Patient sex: F
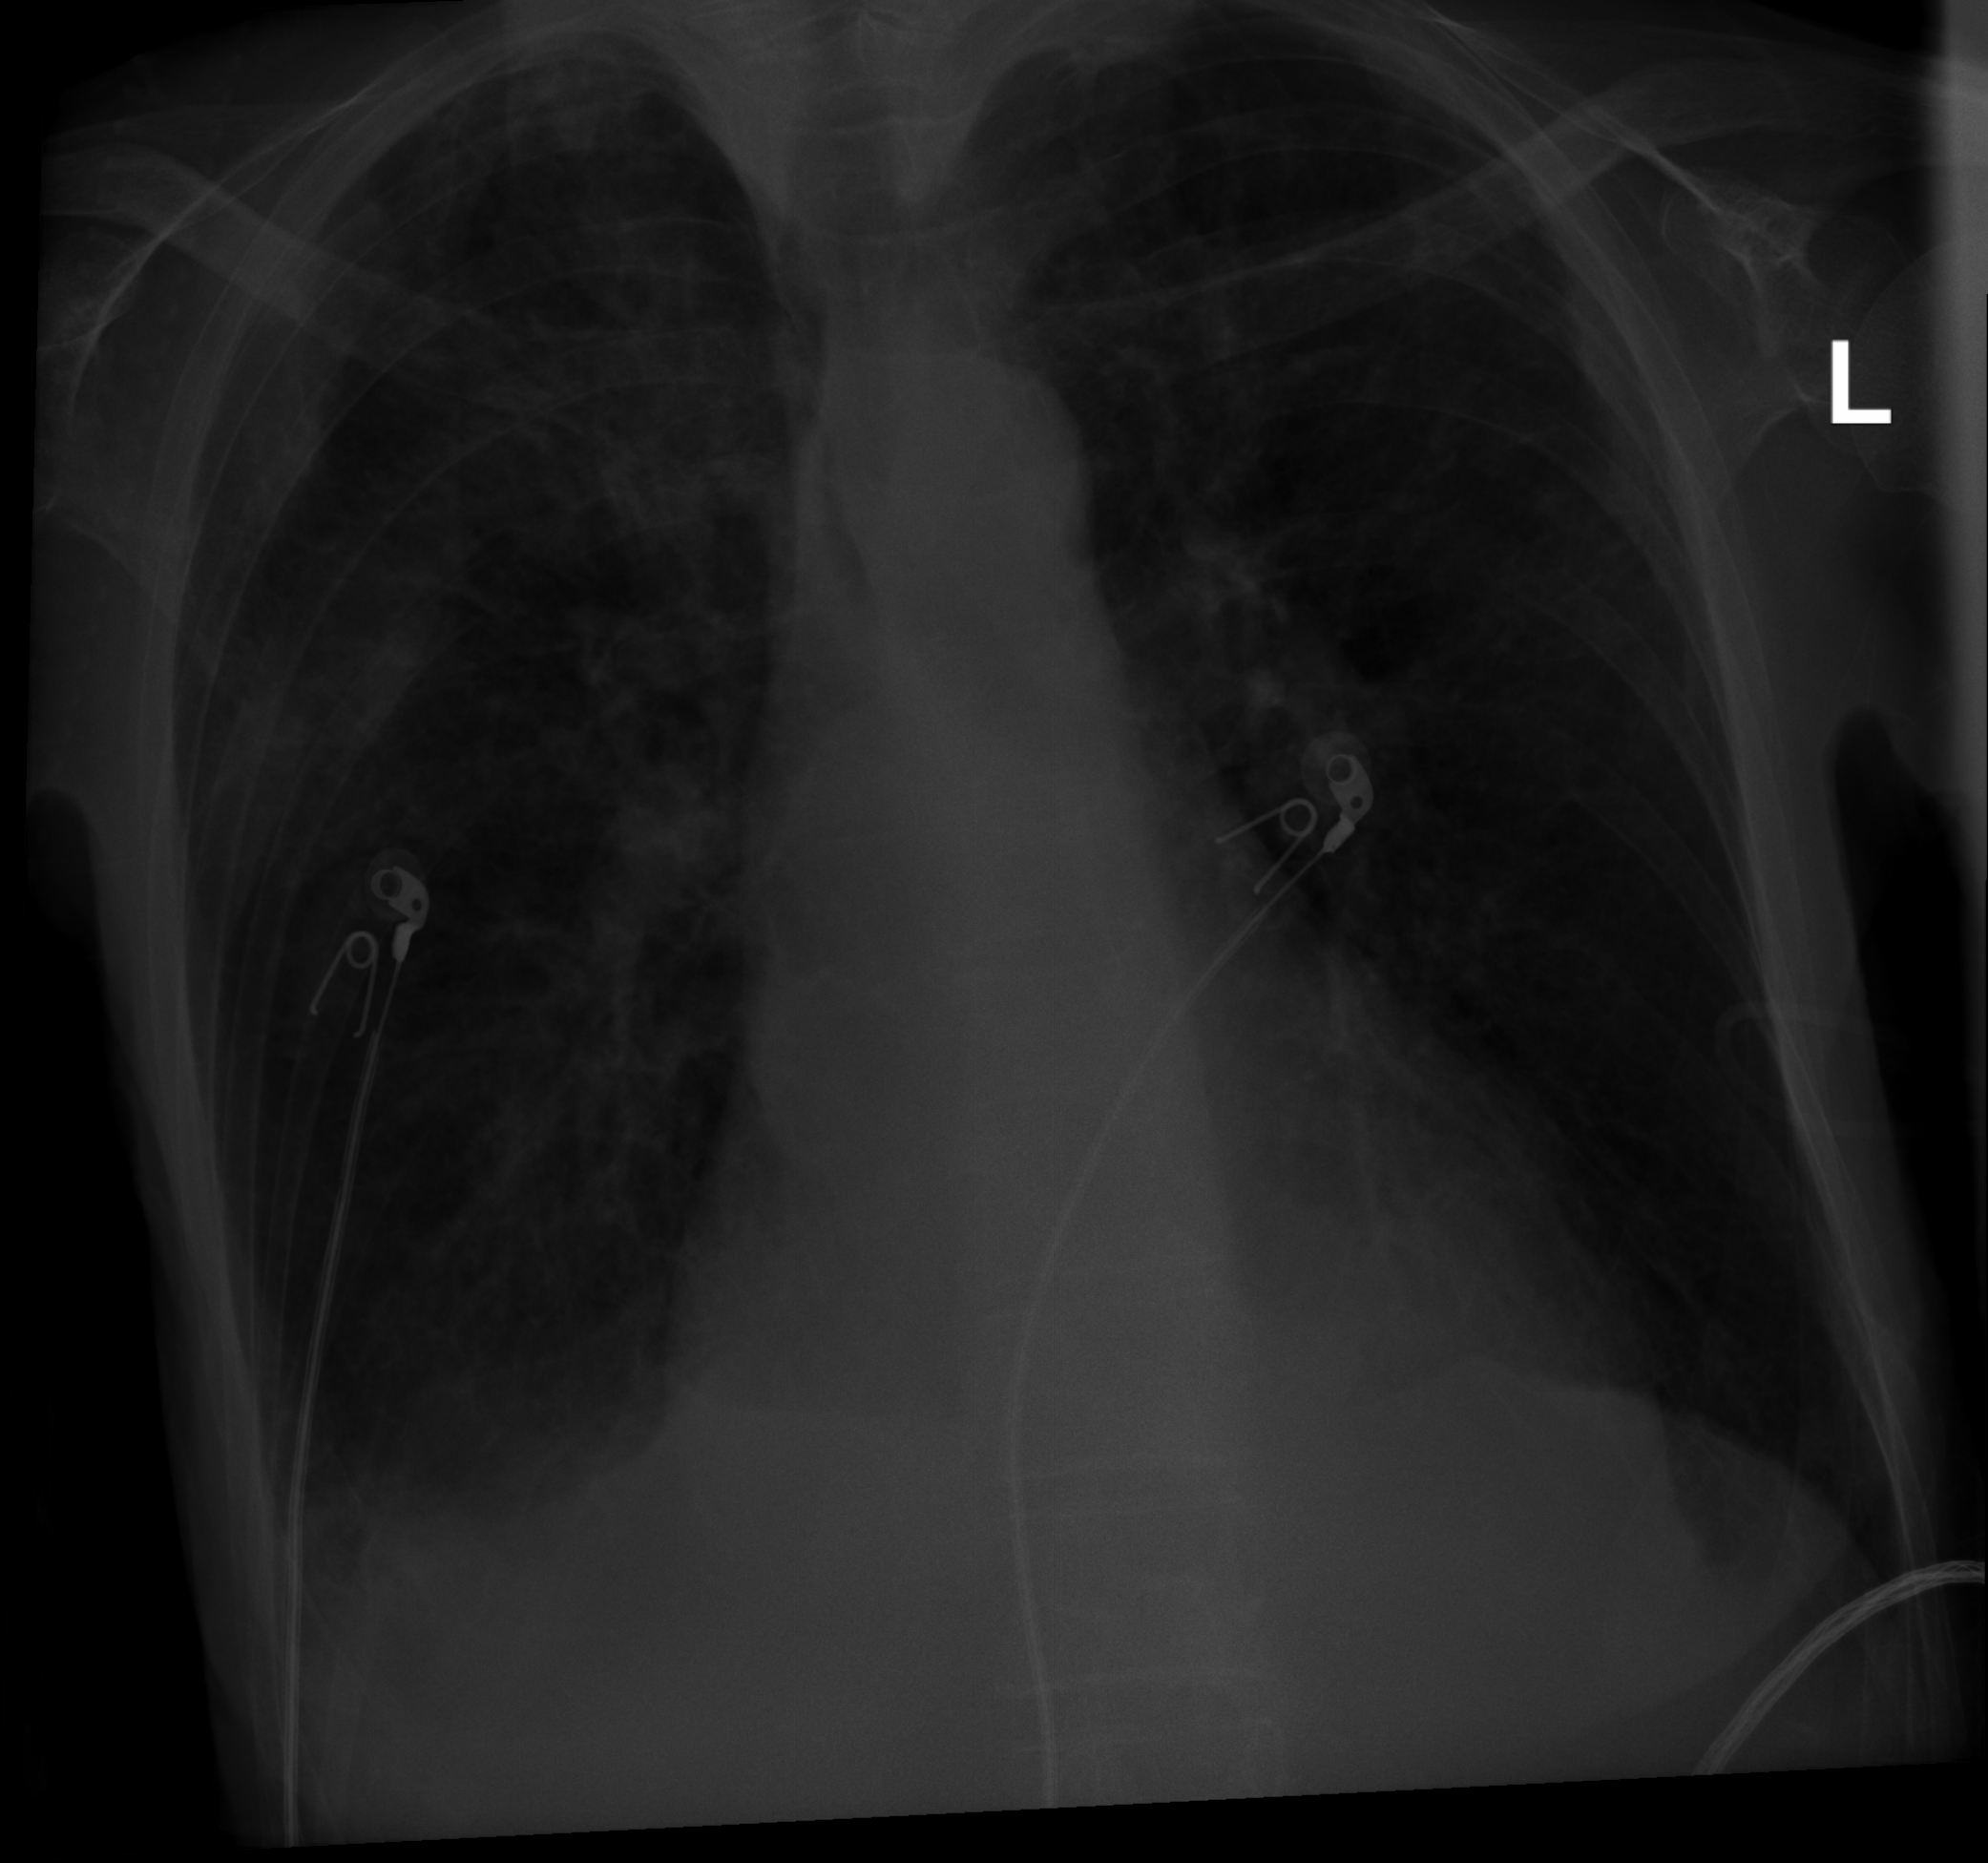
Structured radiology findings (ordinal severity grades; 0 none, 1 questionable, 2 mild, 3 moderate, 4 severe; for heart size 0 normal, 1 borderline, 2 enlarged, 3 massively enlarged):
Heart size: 0
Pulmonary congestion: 0
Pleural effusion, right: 2
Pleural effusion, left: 0
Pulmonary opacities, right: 3
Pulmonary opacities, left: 2
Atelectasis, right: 2
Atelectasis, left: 0